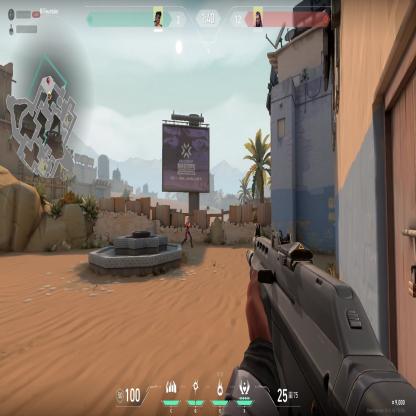
Label: enemy